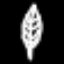
Label: leaf